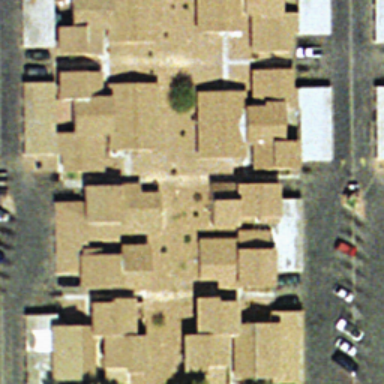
This is a dense residential area .